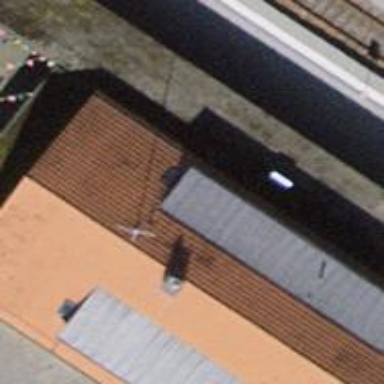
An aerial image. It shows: Cafe.